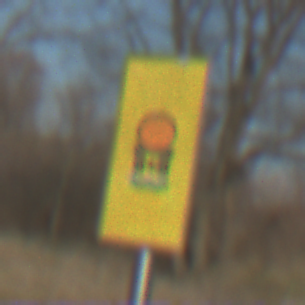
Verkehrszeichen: FahrzeugeMitWassergefaehrdenderLadungOhnePfeilsymbol
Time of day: MorningAfternoon
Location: Outdoor (Nature)
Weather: PartlyCloudy
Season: NotSpecified
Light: Natural